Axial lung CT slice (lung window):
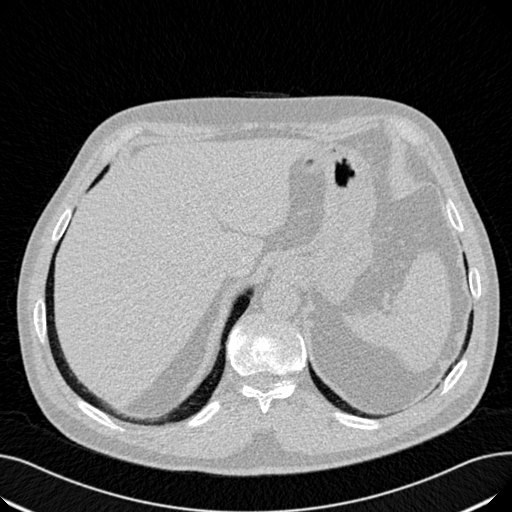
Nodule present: no